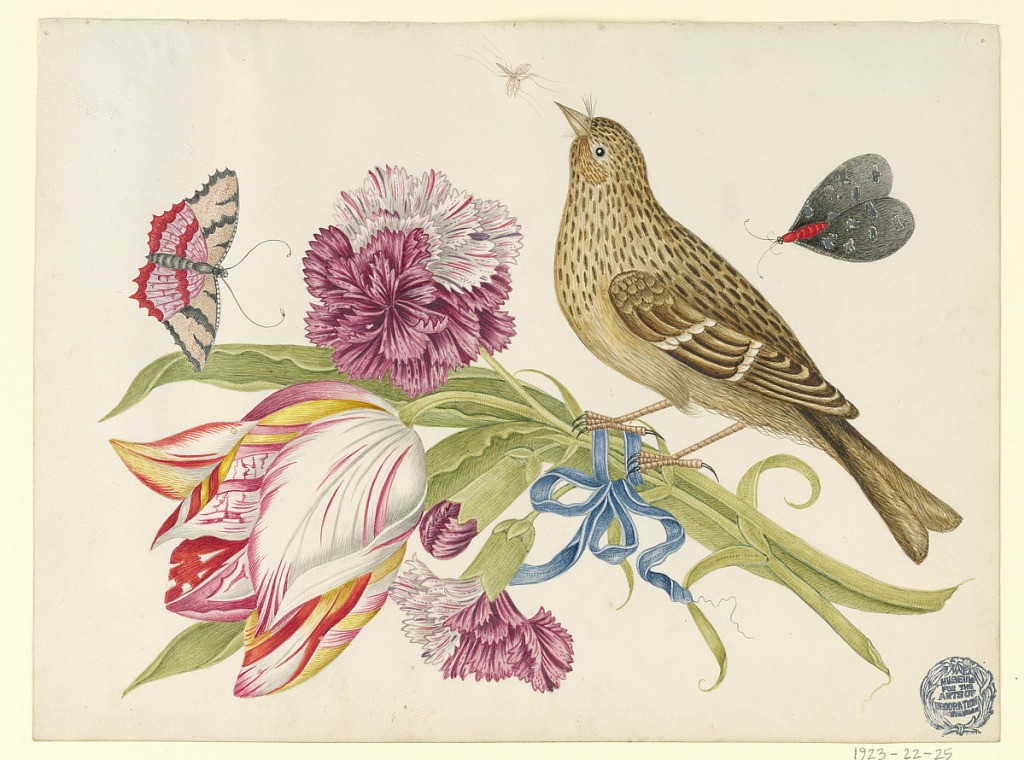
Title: Bird with Tulip, Carnation, Butterflies, and Insect
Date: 18th century
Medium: Pen and ink, traces of graphite on coated wove paper
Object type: Drawing
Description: Bouquet of two carnations and a tulip bound by a blue ribbon; bird perched on tulip; butterflies and insect fly above.